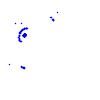
Particle: proton